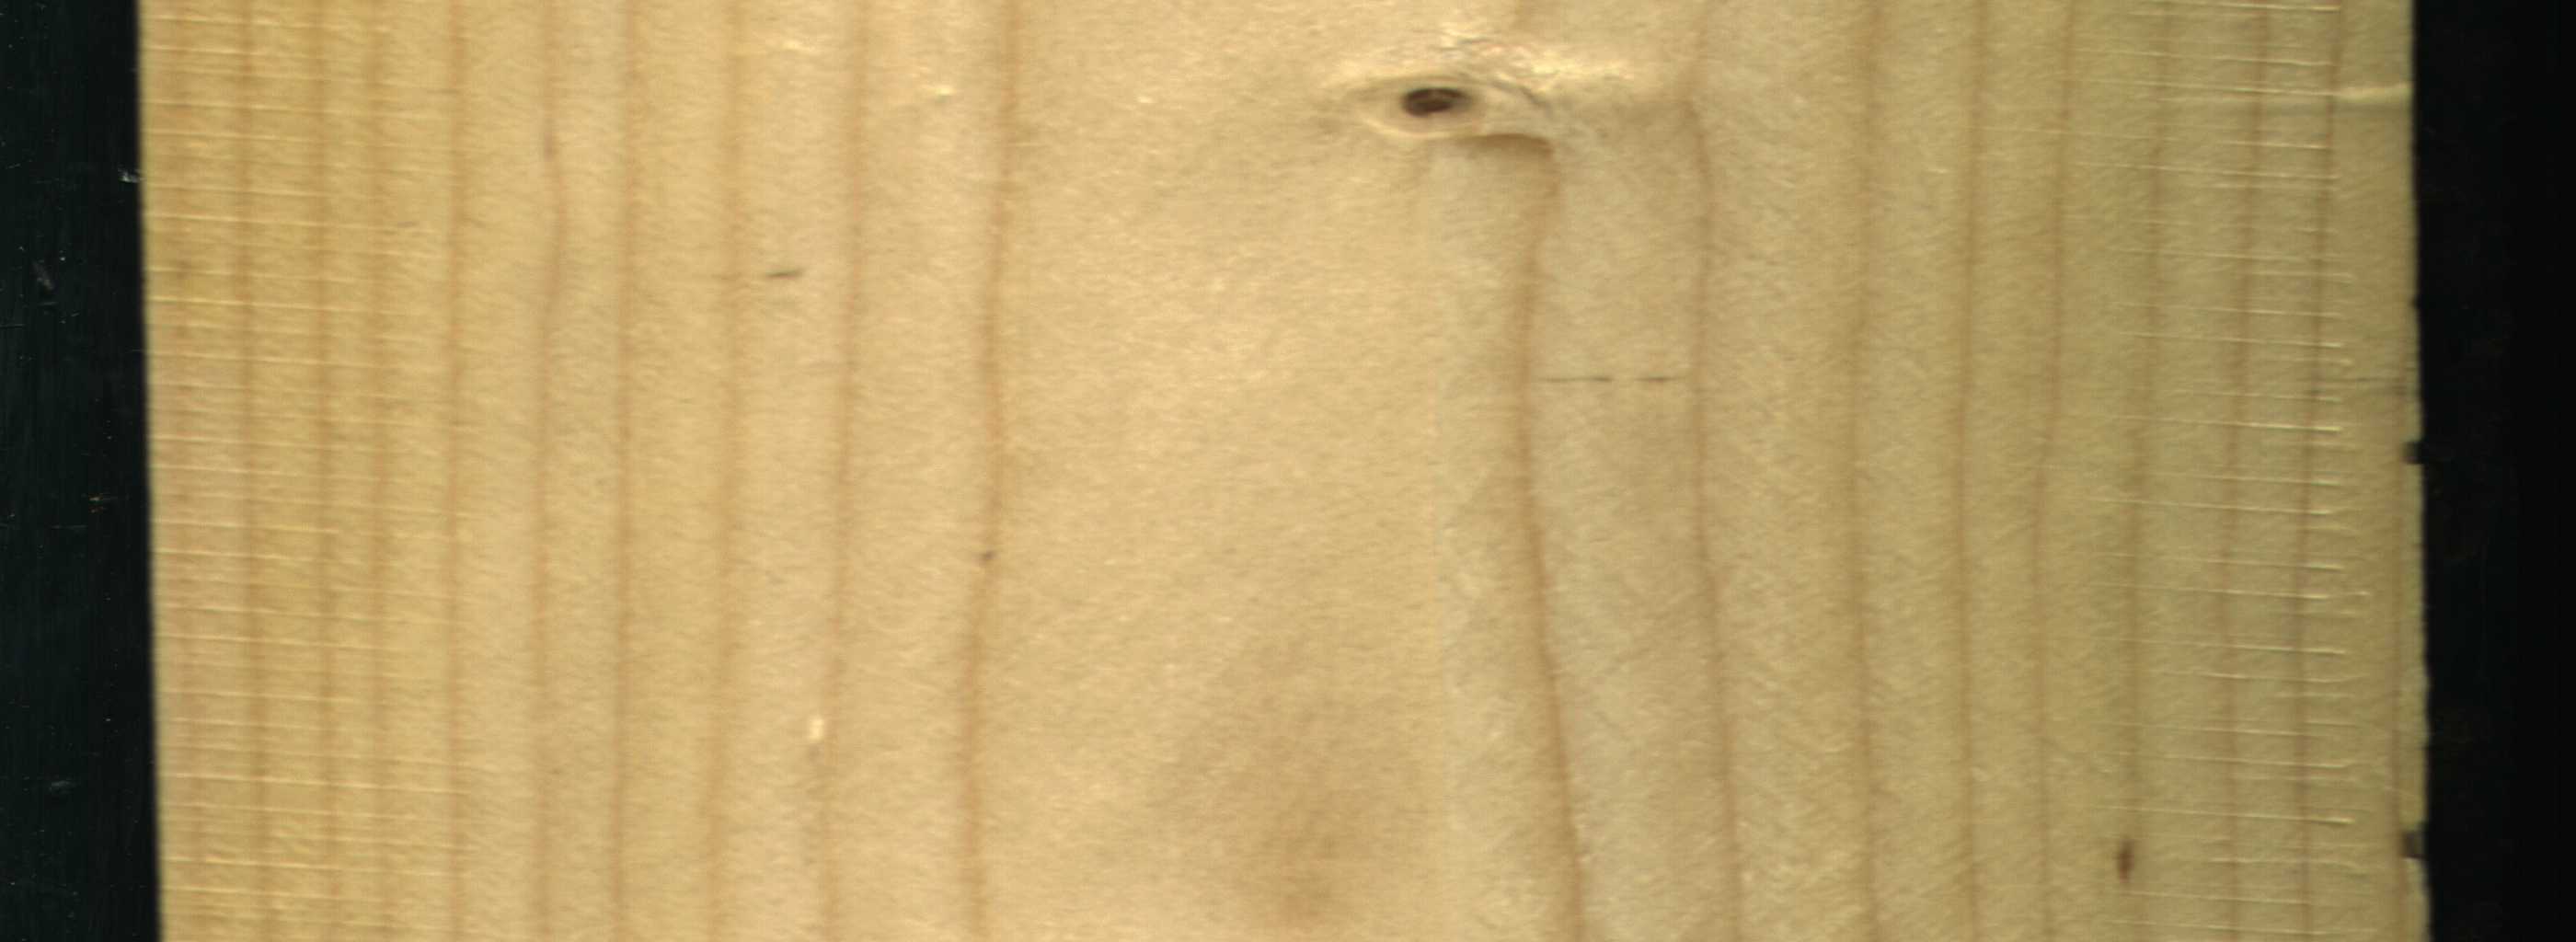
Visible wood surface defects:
Dead_Knot
Live_Knot